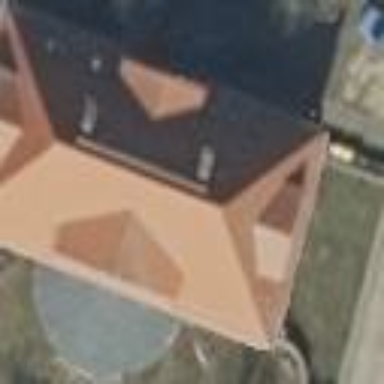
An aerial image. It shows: Hipped roof building with red roof. The roof is oriented along the building.